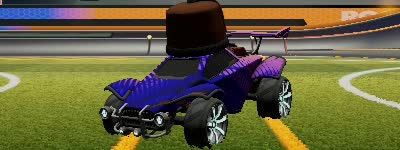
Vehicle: octane